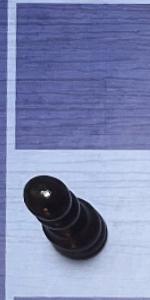
Label: Pawn_Black